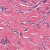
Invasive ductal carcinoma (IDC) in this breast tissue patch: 0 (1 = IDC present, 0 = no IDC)